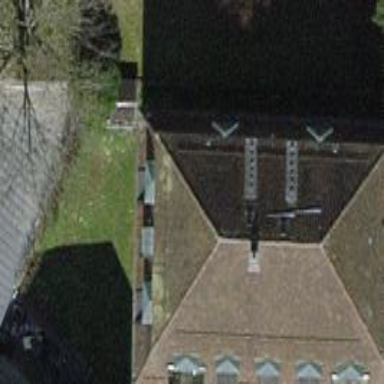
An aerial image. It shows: Half-hipped roof on apartment building.